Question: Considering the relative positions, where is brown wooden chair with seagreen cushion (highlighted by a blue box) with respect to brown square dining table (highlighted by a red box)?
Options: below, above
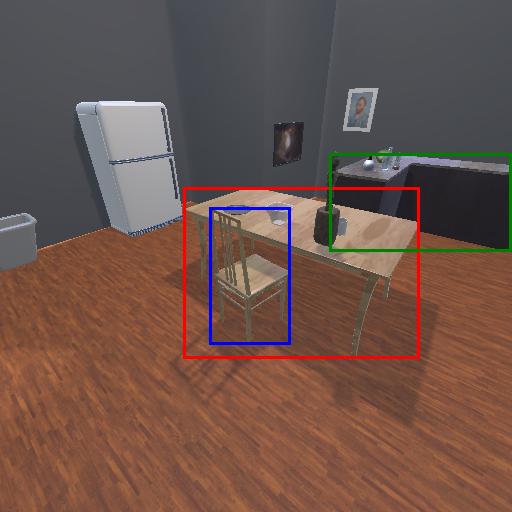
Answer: below